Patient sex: M
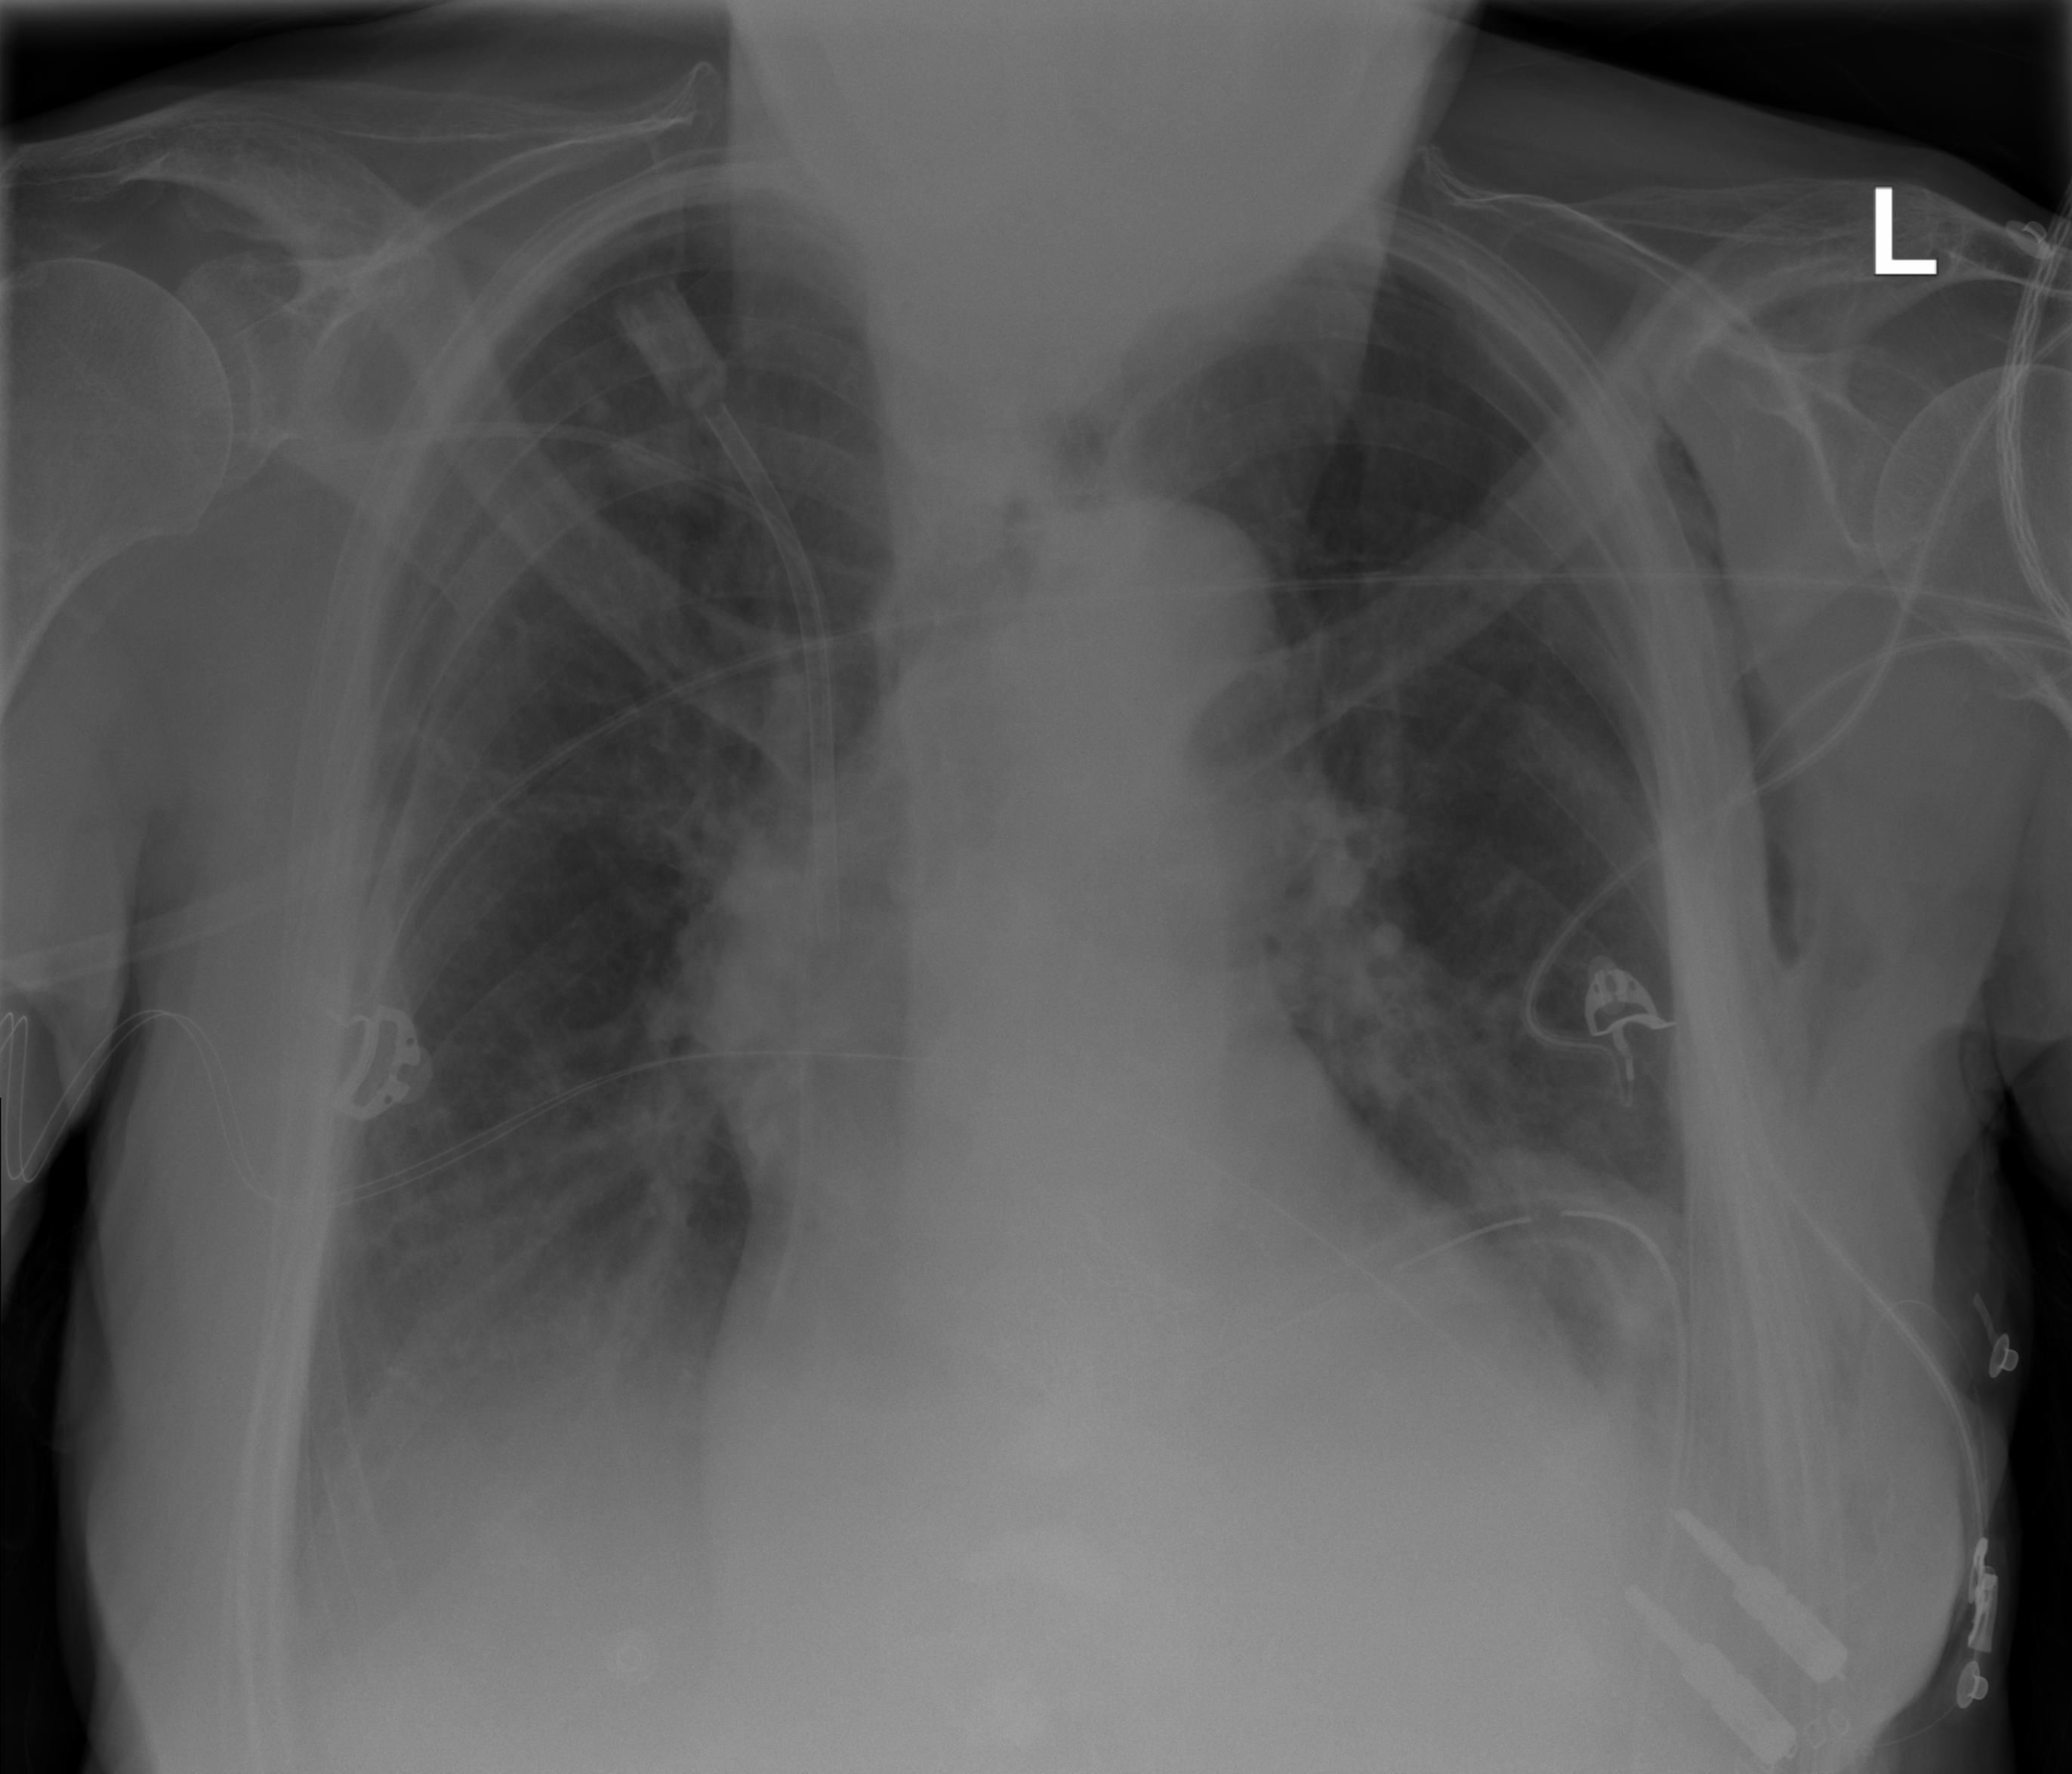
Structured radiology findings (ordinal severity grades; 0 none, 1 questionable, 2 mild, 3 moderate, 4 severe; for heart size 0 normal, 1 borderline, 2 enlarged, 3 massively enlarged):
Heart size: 2
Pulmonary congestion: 2
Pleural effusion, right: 2
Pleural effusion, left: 2
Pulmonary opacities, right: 1
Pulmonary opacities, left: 1
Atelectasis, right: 2
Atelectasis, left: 2